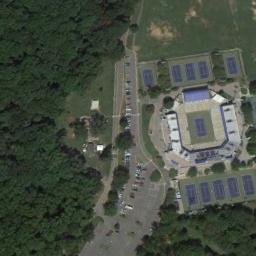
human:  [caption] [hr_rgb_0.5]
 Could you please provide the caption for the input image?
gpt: The stadium is on the grass next to some trees .

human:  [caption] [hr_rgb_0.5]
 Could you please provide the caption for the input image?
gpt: There are many cars in the parking lot next to the stadium .

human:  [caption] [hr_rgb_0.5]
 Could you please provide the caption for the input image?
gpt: Square gymnasium built on the lawn next to the forest .

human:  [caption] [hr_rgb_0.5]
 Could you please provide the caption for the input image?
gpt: The stadium's roof has wavy white signs .

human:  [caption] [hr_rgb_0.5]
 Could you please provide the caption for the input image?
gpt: There are many green trees near the stadium .